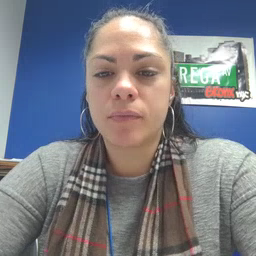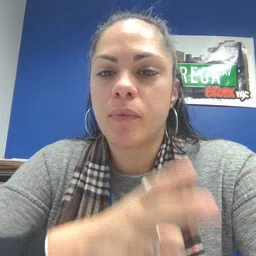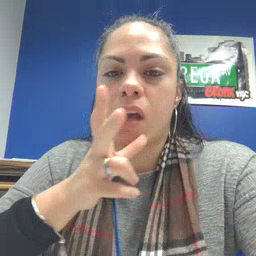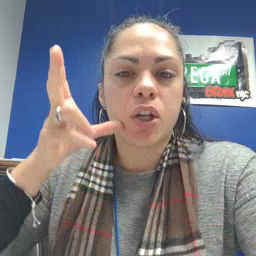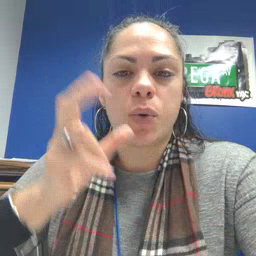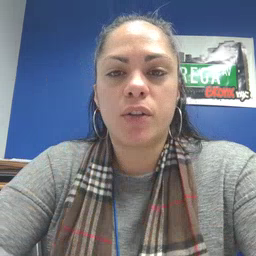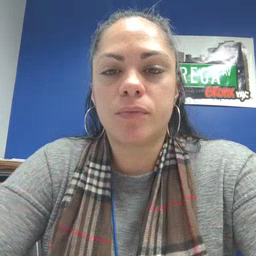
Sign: underwear